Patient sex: M
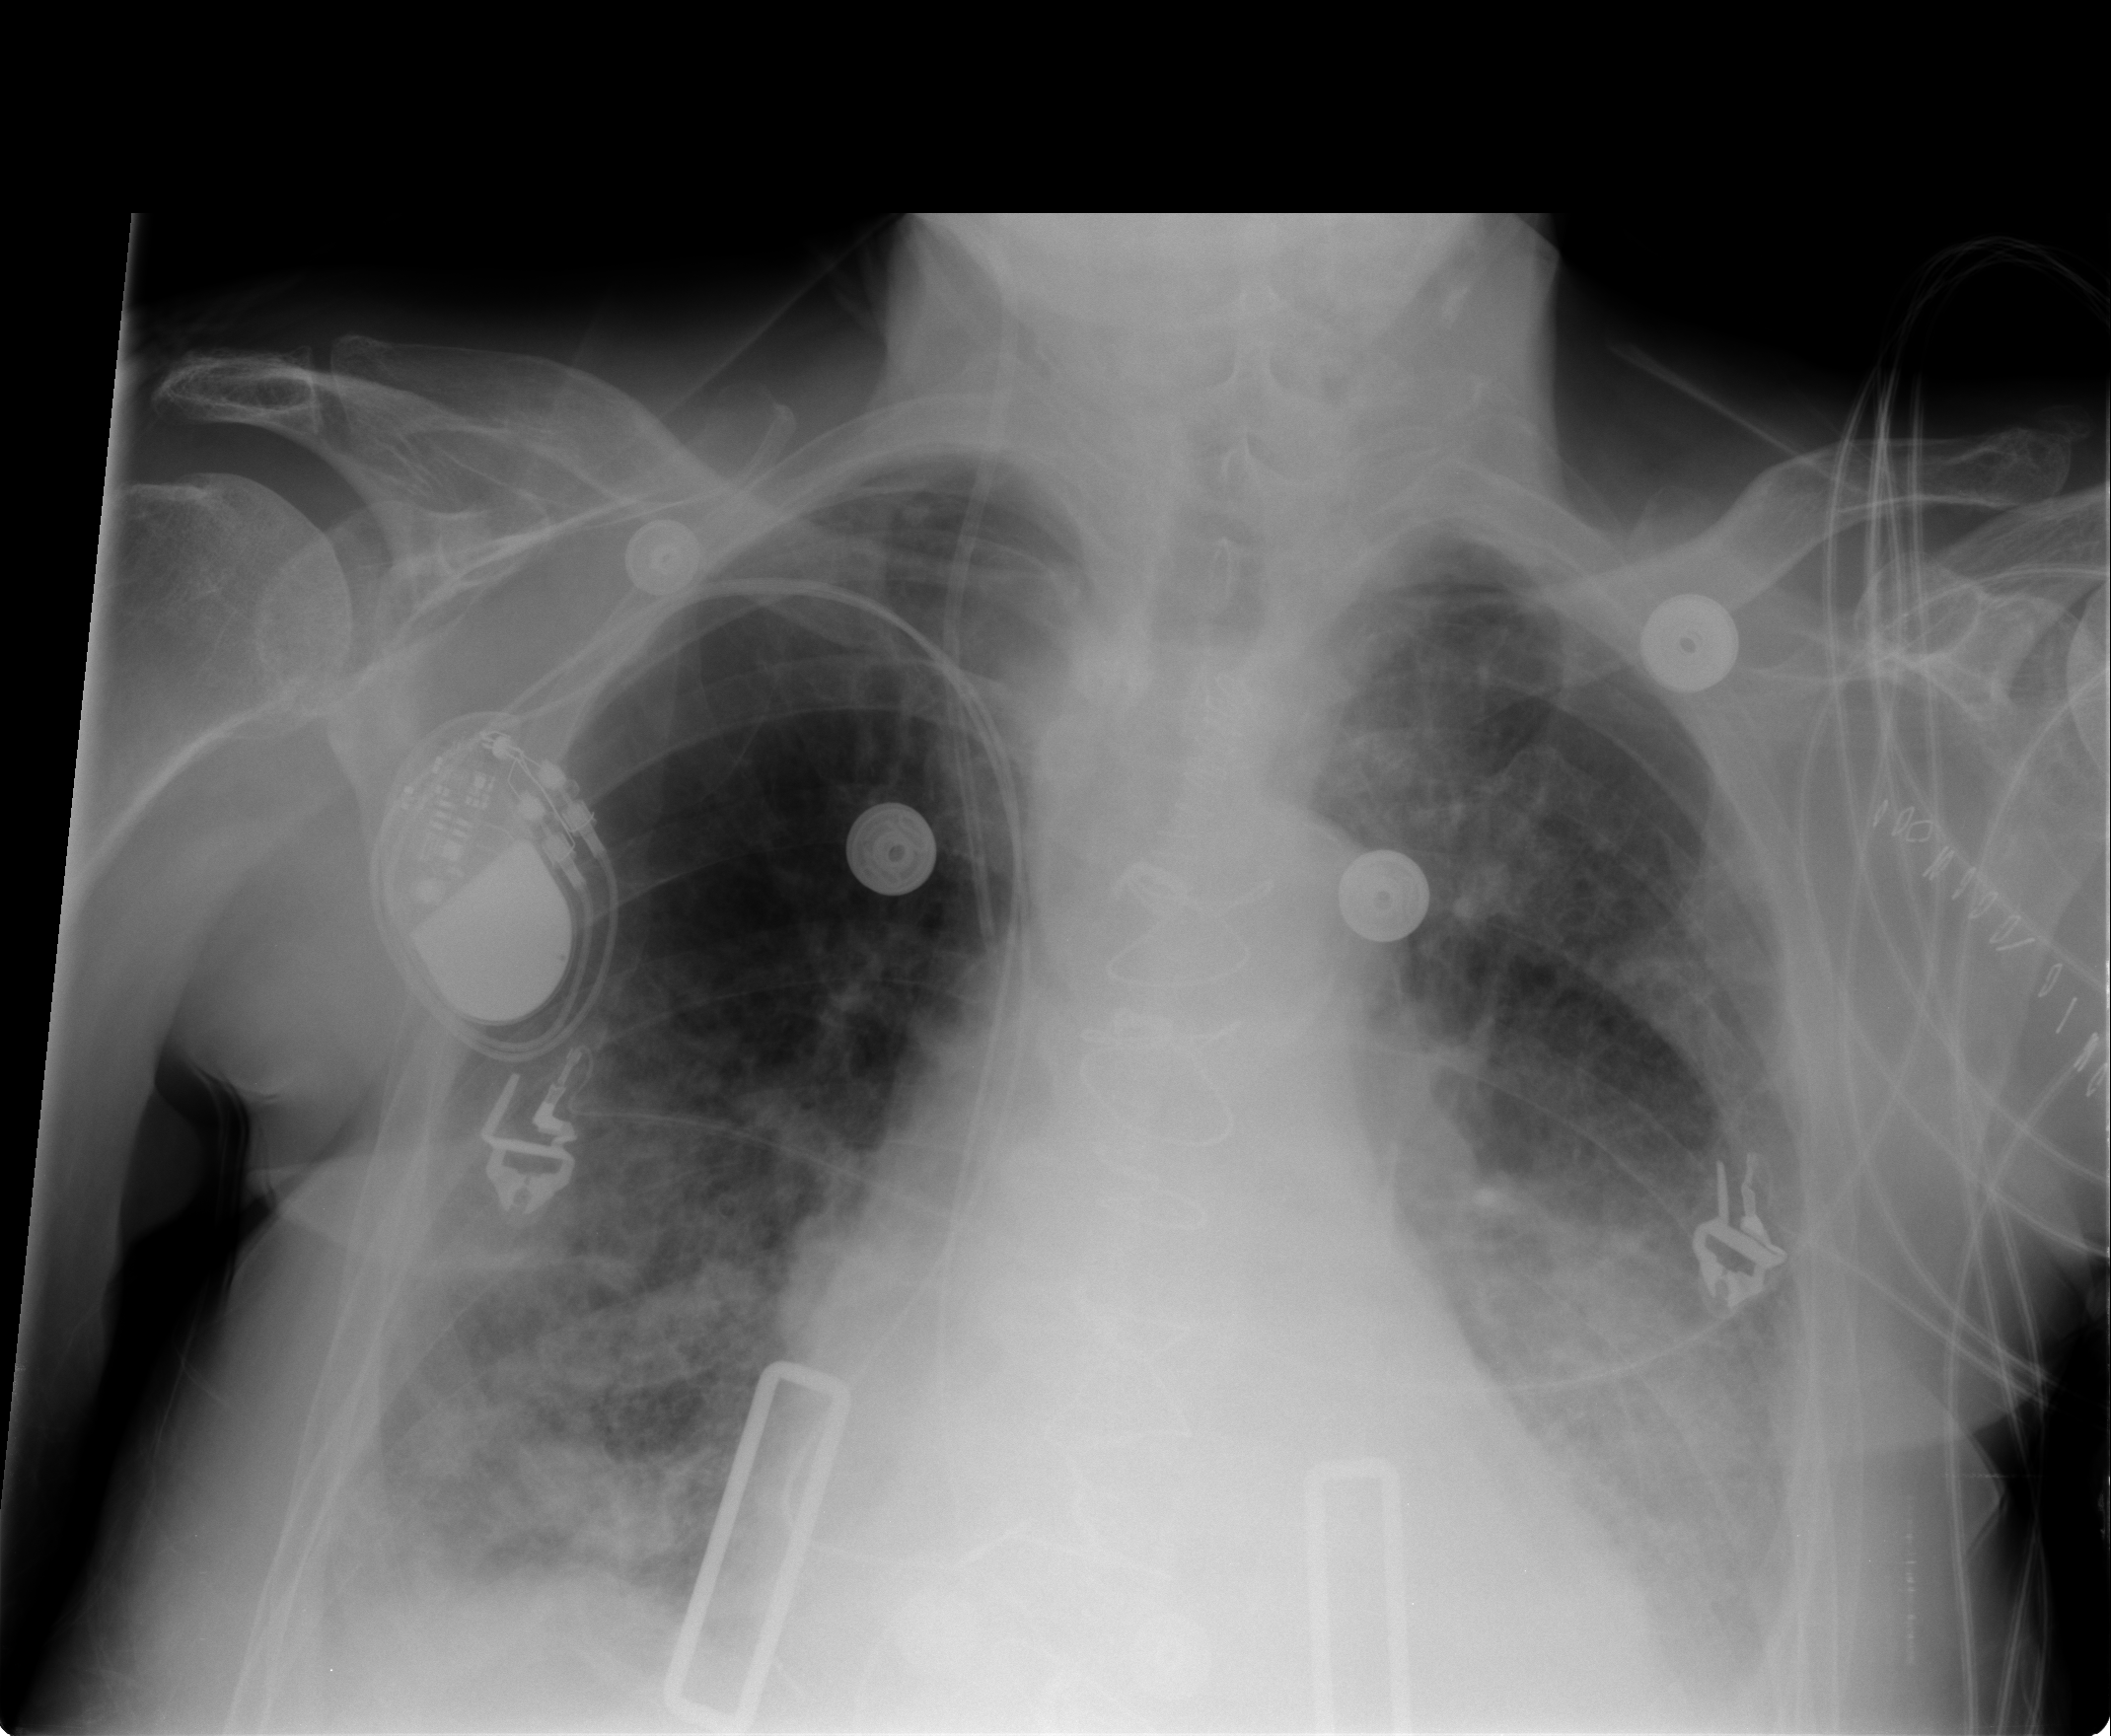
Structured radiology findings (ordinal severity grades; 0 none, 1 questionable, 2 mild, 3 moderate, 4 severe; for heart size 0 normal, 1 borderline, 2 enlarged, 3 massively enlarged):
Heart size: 2
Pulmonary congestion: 2
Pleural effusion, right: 2
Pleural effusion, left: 2
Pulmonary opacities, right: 3
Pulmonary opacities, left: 3
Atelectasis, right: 2
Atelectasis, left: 2